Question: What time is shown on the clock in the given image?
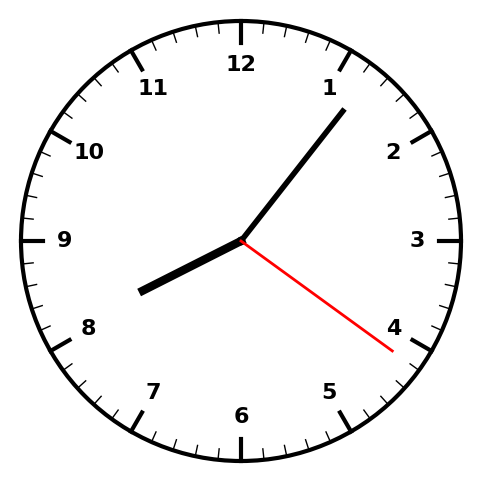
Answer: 08:06:21